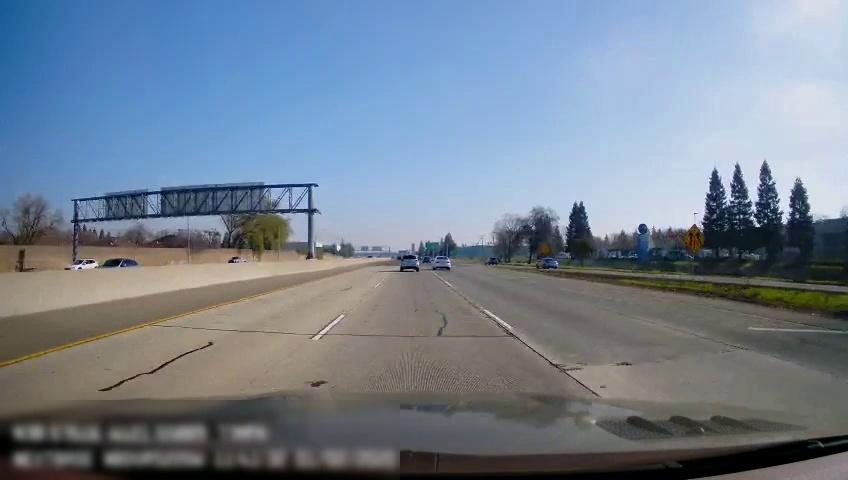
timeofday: Day
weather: Sunny
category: Vehicles | Car
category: Vehicles | Car
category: Vehicles | Car
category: Drivable Space
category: Vehicles | SUV
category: Vehicles | Car
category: Vehicles | Car
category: Vehicles | SUV
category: Lanes | Current Lane
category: Lanes | Current Lane
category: Lanes | Current Lane
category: Traffic | Signs
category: Traffic | Signs
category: Traffic | Signs
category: Traffic | Signs
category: Traffic | Signs